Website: home-depot
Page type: delivery-shipping
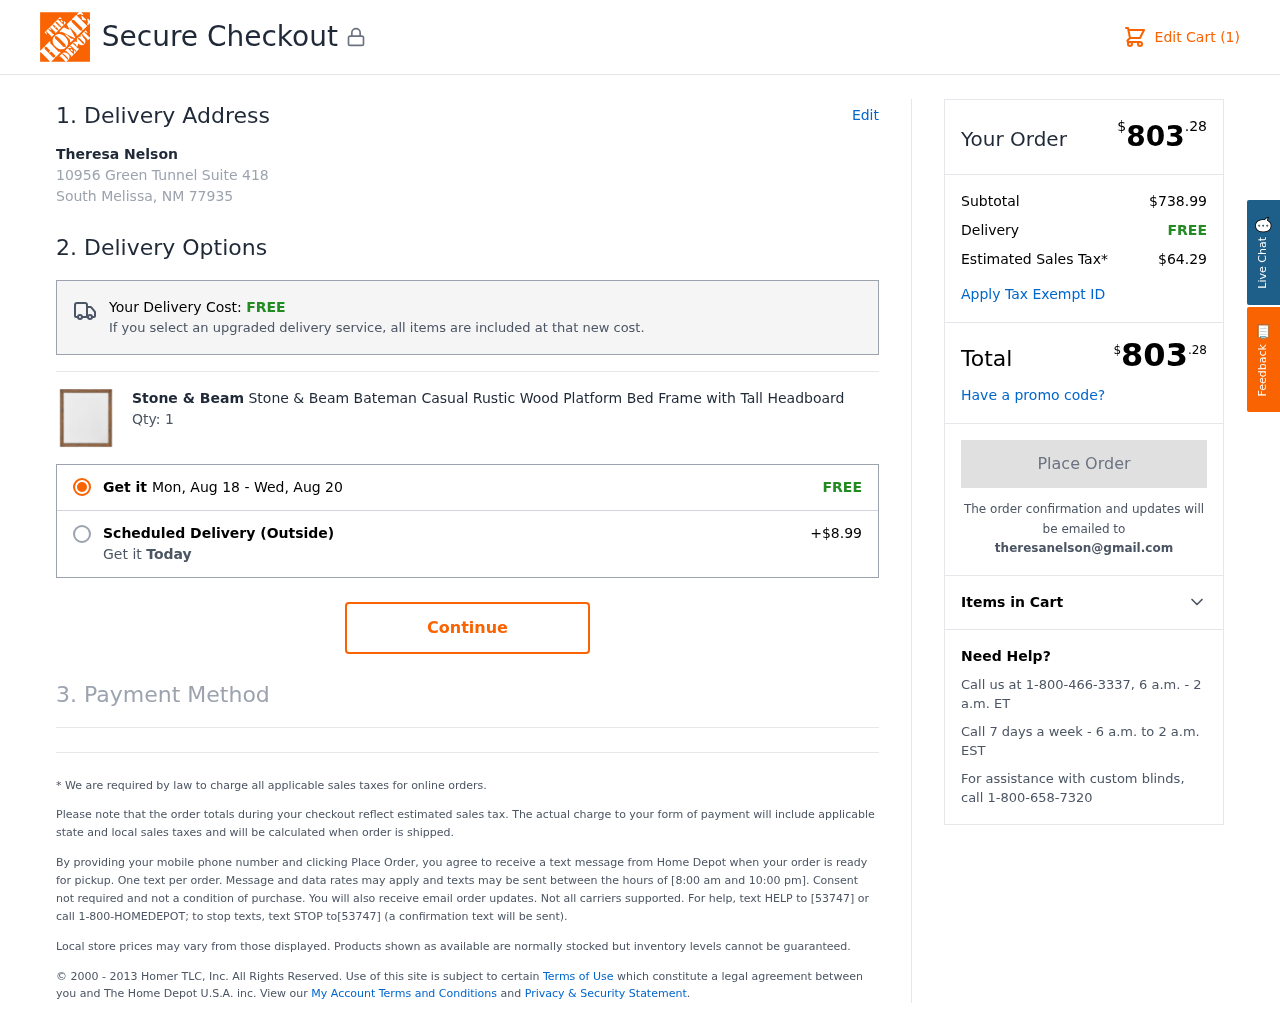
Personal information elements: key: PII_CITY_STATE_ZIP
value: South Melissa, NM 77935
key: PII_EMAIL
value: theresanelson@gmail.com
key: PII_FULLNAME
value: Theresa Nelson
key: PII_STREET
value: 10956 Green Tunnel Suite 418
Product elements: key: PRODUCT1_BRAND
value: Stone & Beam
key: PRODUCT1_NAME
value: Stone & Beam Bateman Casual Rustic Wood Platform Bed Frame with Tall Headboard
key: PRODUCT1_QUANTITY
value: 1
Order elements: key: ORDER_NUM_ITEMS
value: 1
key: ORDER_DELIVERY_DATE_START
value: Mon, Aug 18
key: ORDER_DELIVERY_DATE
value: Wed, Aug 20
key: ORDER_TOTAL
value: $803.28
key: ORDER_SUBTOTAL
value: $738.99
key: ORDER_SHIPPING_COST
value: FREE
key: ORDER_TAX
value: $64.29
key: ORDER_TOTAL2
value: $803.28